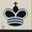
Piece: bK